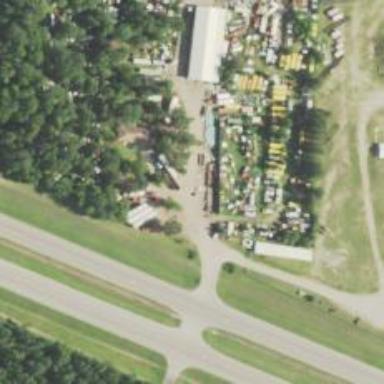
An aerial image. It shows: Scrap yard located in industrial area.